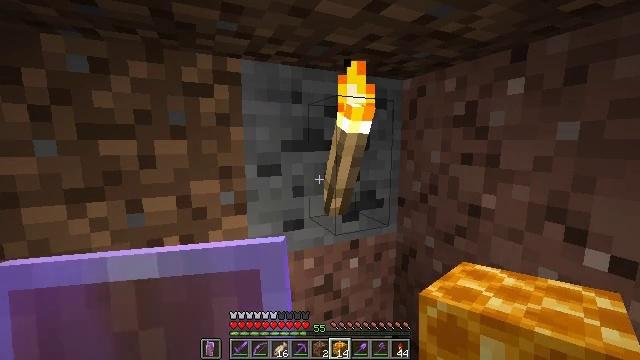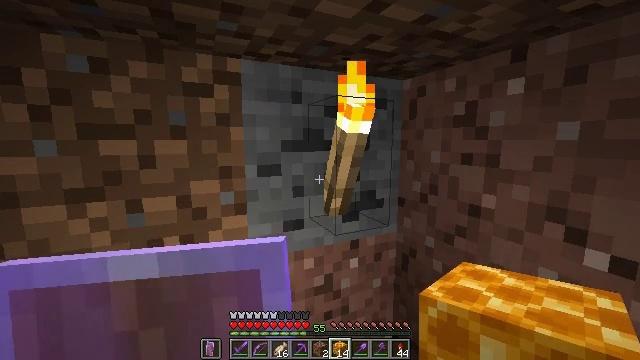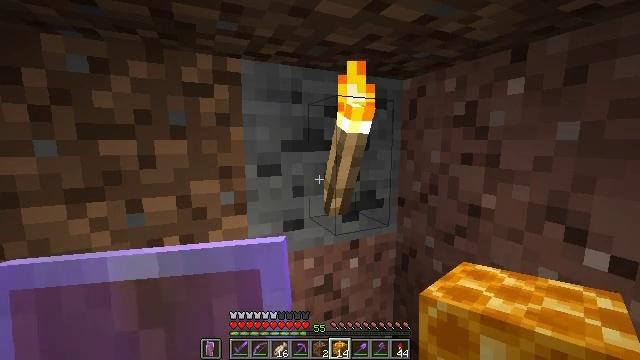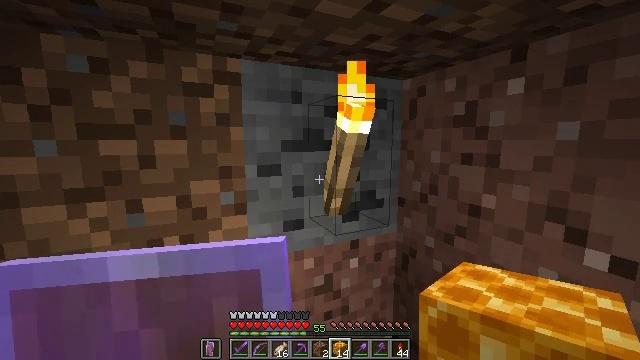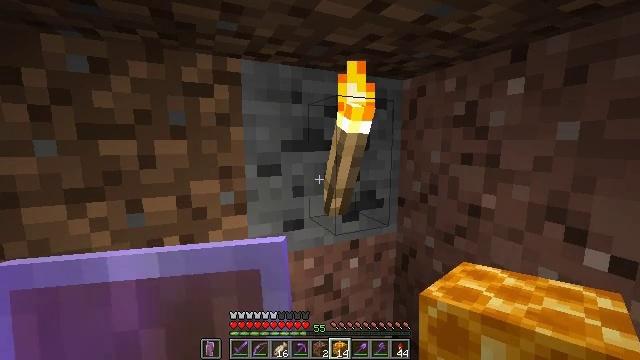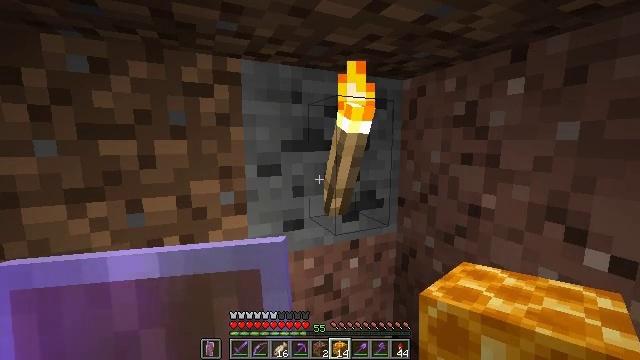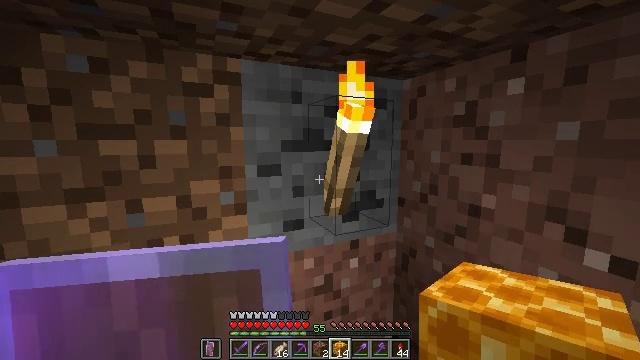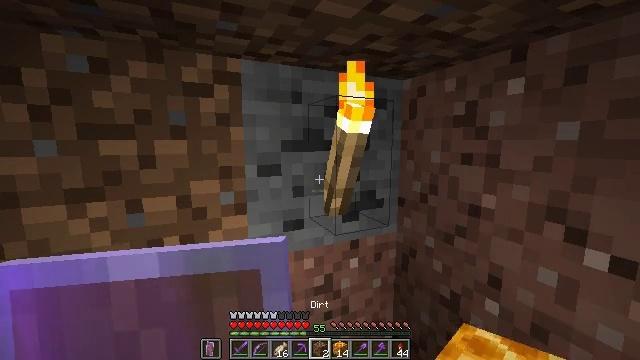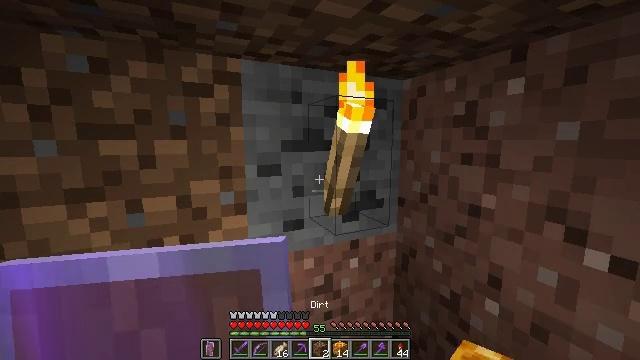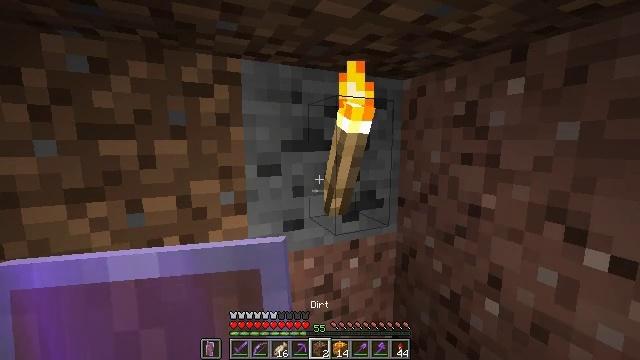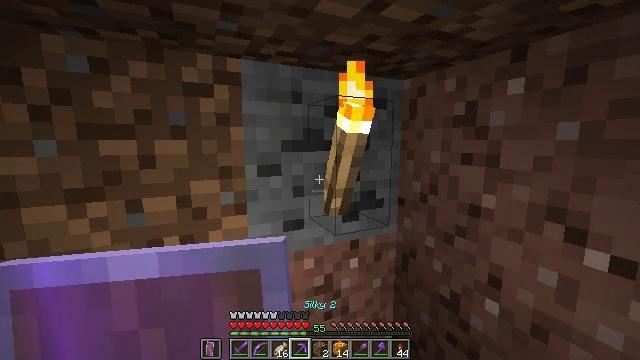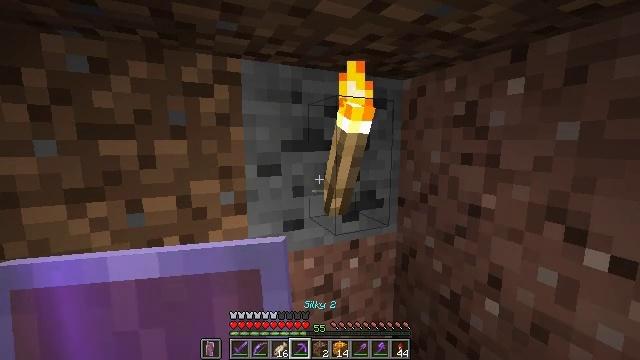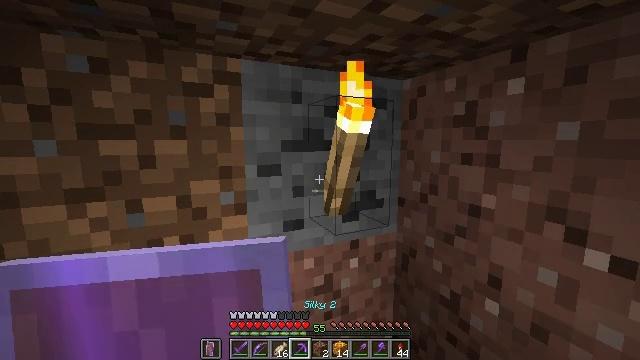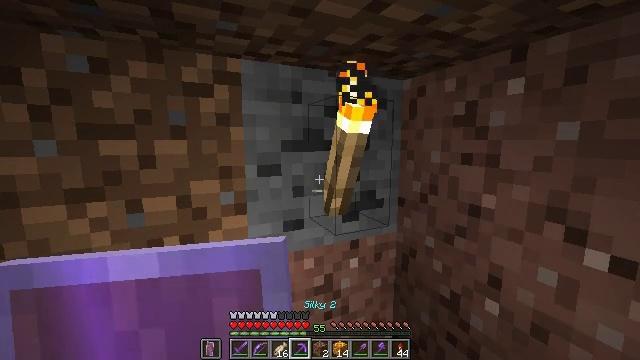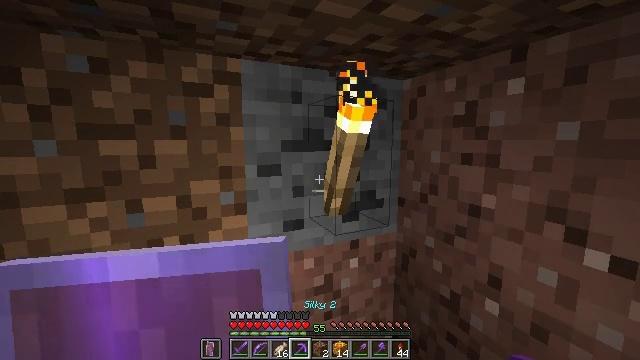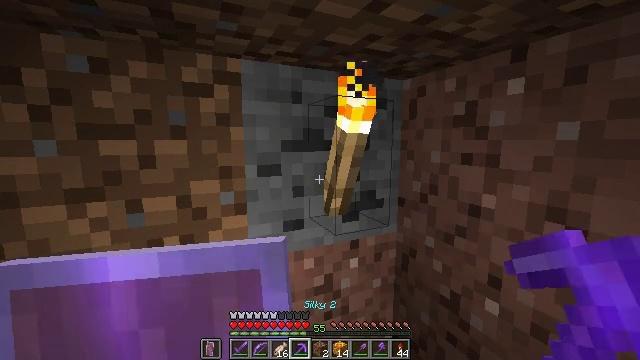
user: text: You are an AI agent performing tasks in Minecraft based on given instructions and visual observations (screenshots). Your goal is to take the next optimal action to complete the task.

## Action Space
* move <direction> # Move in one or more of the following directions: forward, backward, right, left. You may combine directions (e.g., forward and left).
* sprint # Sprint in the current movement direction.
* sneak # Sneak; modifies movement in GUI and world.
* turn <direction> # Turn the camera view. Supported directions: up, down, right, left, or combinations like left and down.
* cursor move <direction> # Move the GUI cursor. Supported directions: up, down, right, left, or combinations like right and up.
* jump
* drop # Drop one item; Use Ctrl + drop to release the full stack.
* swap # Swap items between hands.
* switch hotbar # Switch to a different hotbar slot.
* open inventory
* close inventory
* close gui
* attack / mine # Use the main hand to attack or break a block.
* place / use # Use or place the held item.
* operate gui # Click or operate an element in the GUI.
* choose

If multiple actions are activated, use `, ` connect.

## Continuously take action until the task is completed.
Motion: motion action
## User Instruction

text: Left click to collect the wall torch.
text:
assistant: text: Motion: no_op
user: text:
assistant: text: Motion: no_op
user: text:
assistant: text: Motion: no_op
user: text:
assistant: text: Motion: no_op
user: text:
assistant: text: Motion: no_op
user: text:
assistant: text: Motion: no_op
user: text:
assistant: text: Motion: no_op
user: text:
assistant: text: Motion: no_op
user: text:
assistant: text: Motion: no_op
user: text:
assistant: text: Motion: no_op
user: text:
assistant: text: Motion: no_op
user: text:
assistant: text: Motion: no_op
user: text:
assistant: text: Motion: no_op
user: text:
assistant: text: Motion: no_op
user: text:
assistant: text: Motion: no_op
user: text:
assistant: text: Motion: no_op
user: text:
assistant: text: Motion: no_op
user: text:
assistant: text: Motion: no_op
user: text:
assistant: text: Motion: no_op
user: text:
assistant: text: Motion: no_op
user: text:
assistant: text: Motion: no_op
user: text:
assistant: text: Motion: no_op
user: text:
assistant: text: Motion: no_op
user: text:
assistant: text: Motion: no_op
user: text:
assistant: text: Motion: attack / mine
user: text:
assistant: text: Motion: attack / mine
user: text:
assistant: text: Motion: no_op
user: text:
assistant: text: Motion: no_op
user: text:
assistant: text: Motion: no_op
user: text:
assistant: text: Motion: no_op